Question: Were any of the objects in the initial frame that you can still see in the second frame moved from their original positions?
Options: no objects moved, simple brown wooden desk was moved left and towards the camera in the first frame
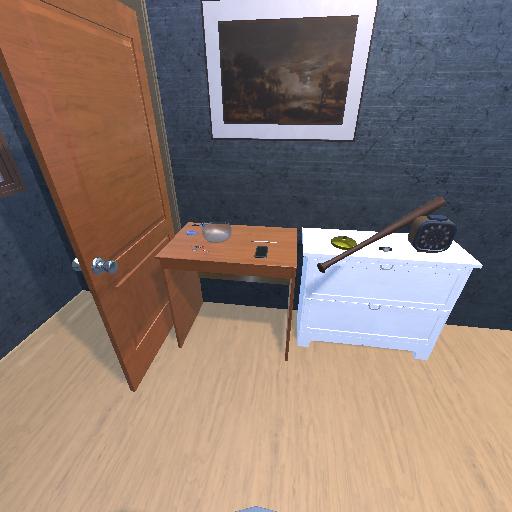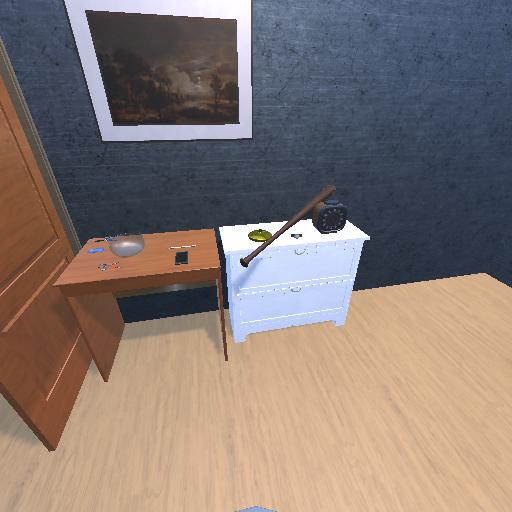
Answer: no objects moved